Question: I am using Windows 8 Pro. I have just installed XAMPP Windows 1.8.1.
I tried to start Apache from the XAMPP control panel but it wont start. It gives the following error.

Also I have no IIS Services running, Web Deployment Agent Service also not running, World Wide Web Publishing Service also not running..
What could be the problem? Can anyone please help?
<URL>
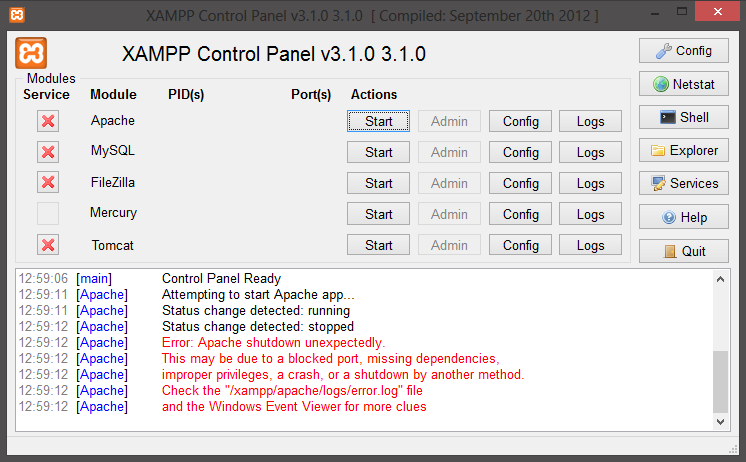
Answer: I reinstalled it in another drive and that fixed it. But I have no idea what caused the problem in the first place.